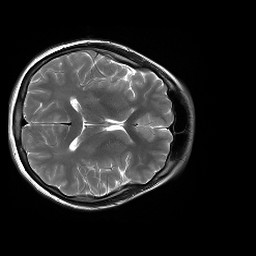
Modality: T2w
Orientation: axial
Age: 20
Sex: female
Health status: healthy
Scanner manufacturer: siemens
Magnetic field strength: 3 T
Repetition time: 4.01 s
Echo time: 0.116 s